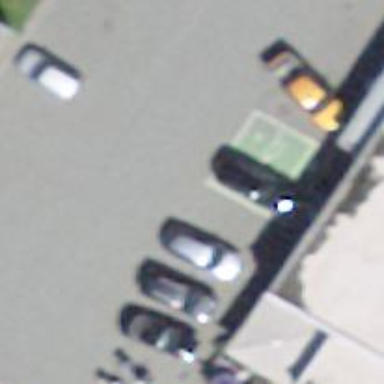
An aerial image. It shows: Charging parking space.